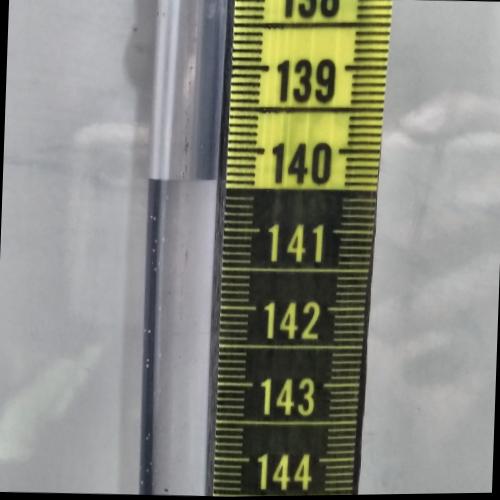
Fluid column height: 140.4 cm